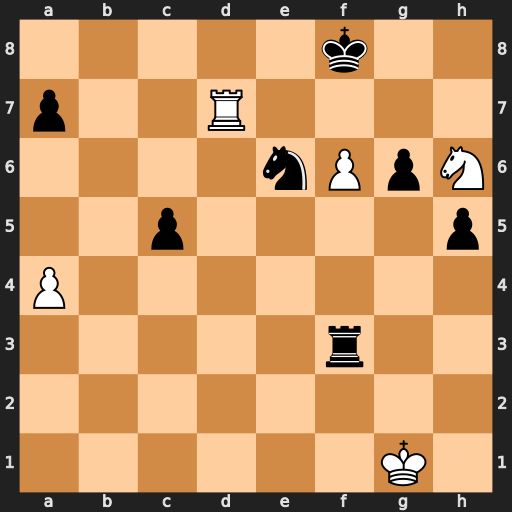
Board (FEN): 5k2/p2R4/4nPpN/2p4p/P7/5r2/8/6K1
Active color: w
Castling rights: -
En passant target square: -
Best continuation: Rf7+ Ke8 Re7+